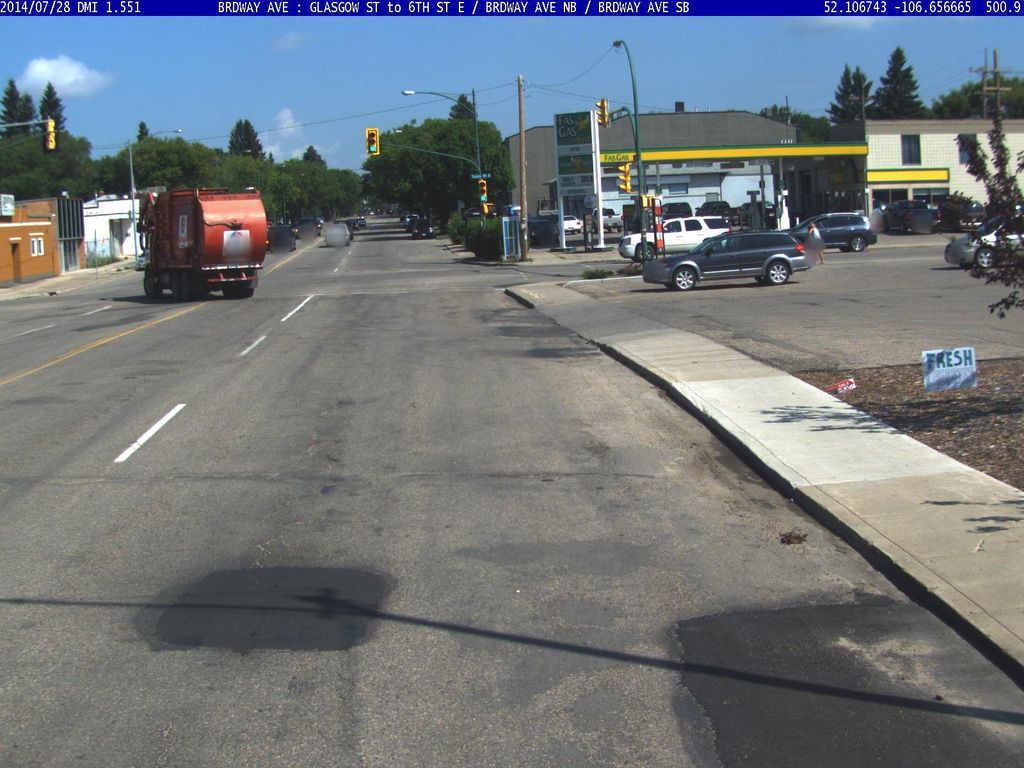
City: saskatoon